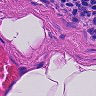
Metastatic tissue present: no